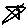
Label: star